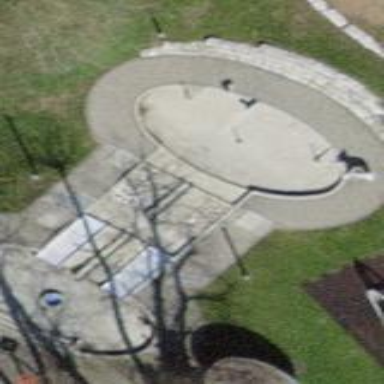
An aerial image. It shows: Wading swimming pool located on leisure land.